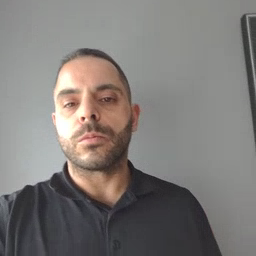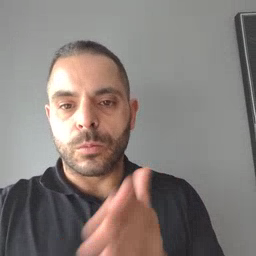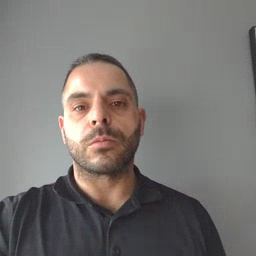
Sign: book